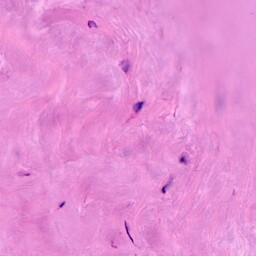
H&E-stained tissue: Breast